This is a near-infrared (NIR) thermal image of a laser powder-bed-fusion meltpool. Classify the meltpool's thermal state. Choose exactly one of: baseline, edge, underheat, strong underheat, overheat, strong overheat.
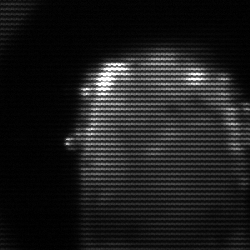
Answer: baseline